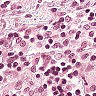
Metastatic tissue present: no